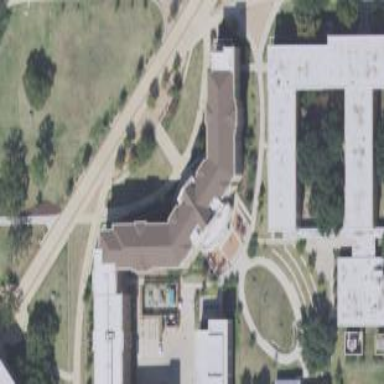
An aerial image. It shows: University building.